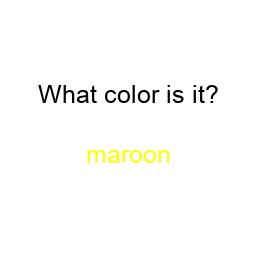
Color: yellow
Color name shown: maroon
Background color: white
Question text color: black